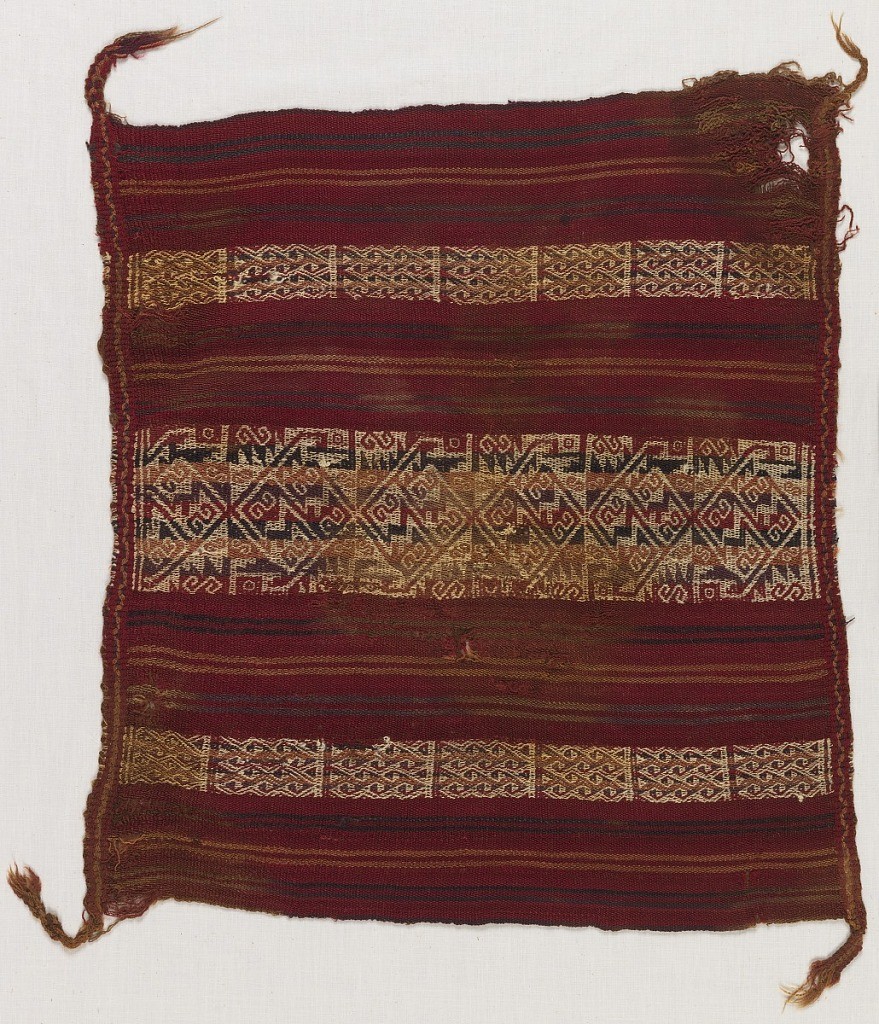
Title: Coca bag
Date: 18th century
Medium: wool Technique: plain woven with complimentary warp patterning
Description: Warp stripes in red, purple, black and yellow are punctuated with three bands of warp patterning in white. Narrow side bands have a repeating diamond wave pattern. Central wide band has a complex geometric pattern with S shapes within diamonds. Bottom and top edges are finished in a narrow twined band.